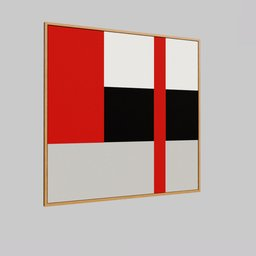
Label: decoration